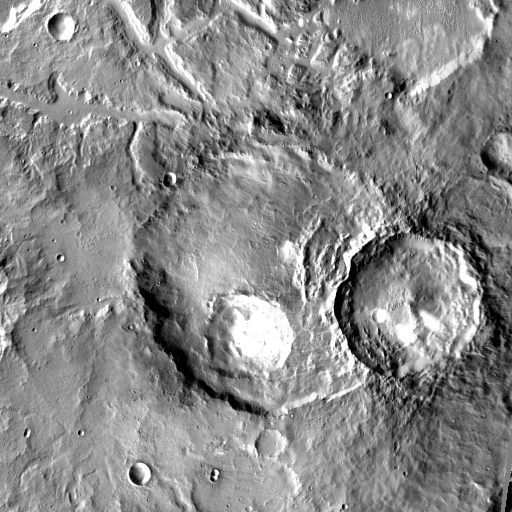
Crater classes present: Background, Other, Buried